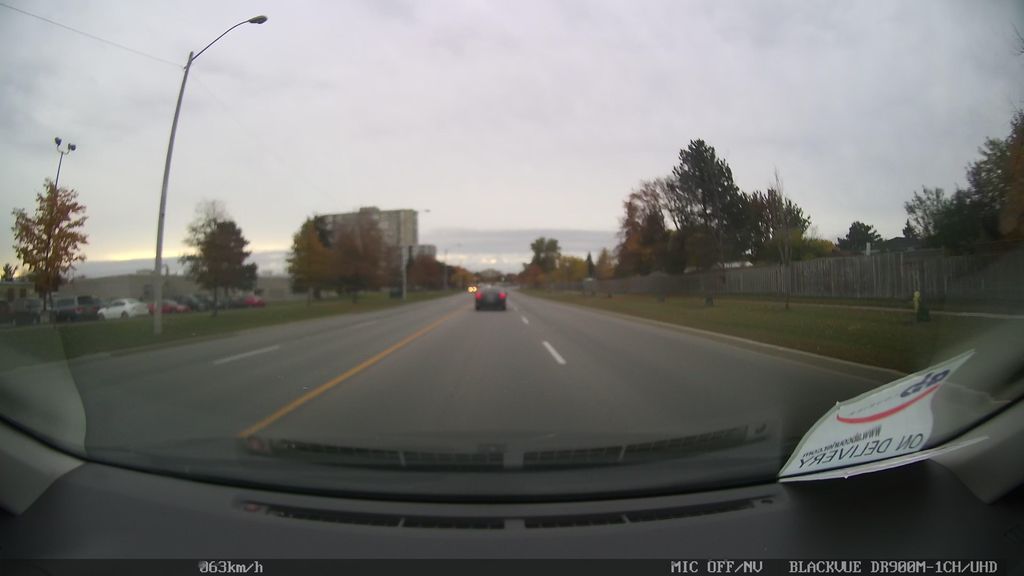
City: toronto